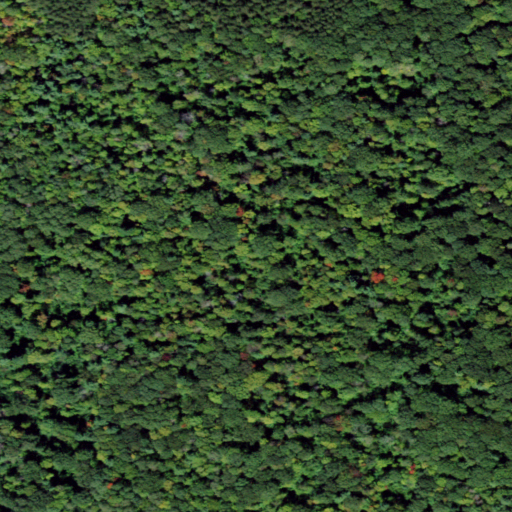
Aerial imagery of mountain in New York named Doll Hill containing deciduous forest, mixed forest, and evergreen forest